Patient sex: M
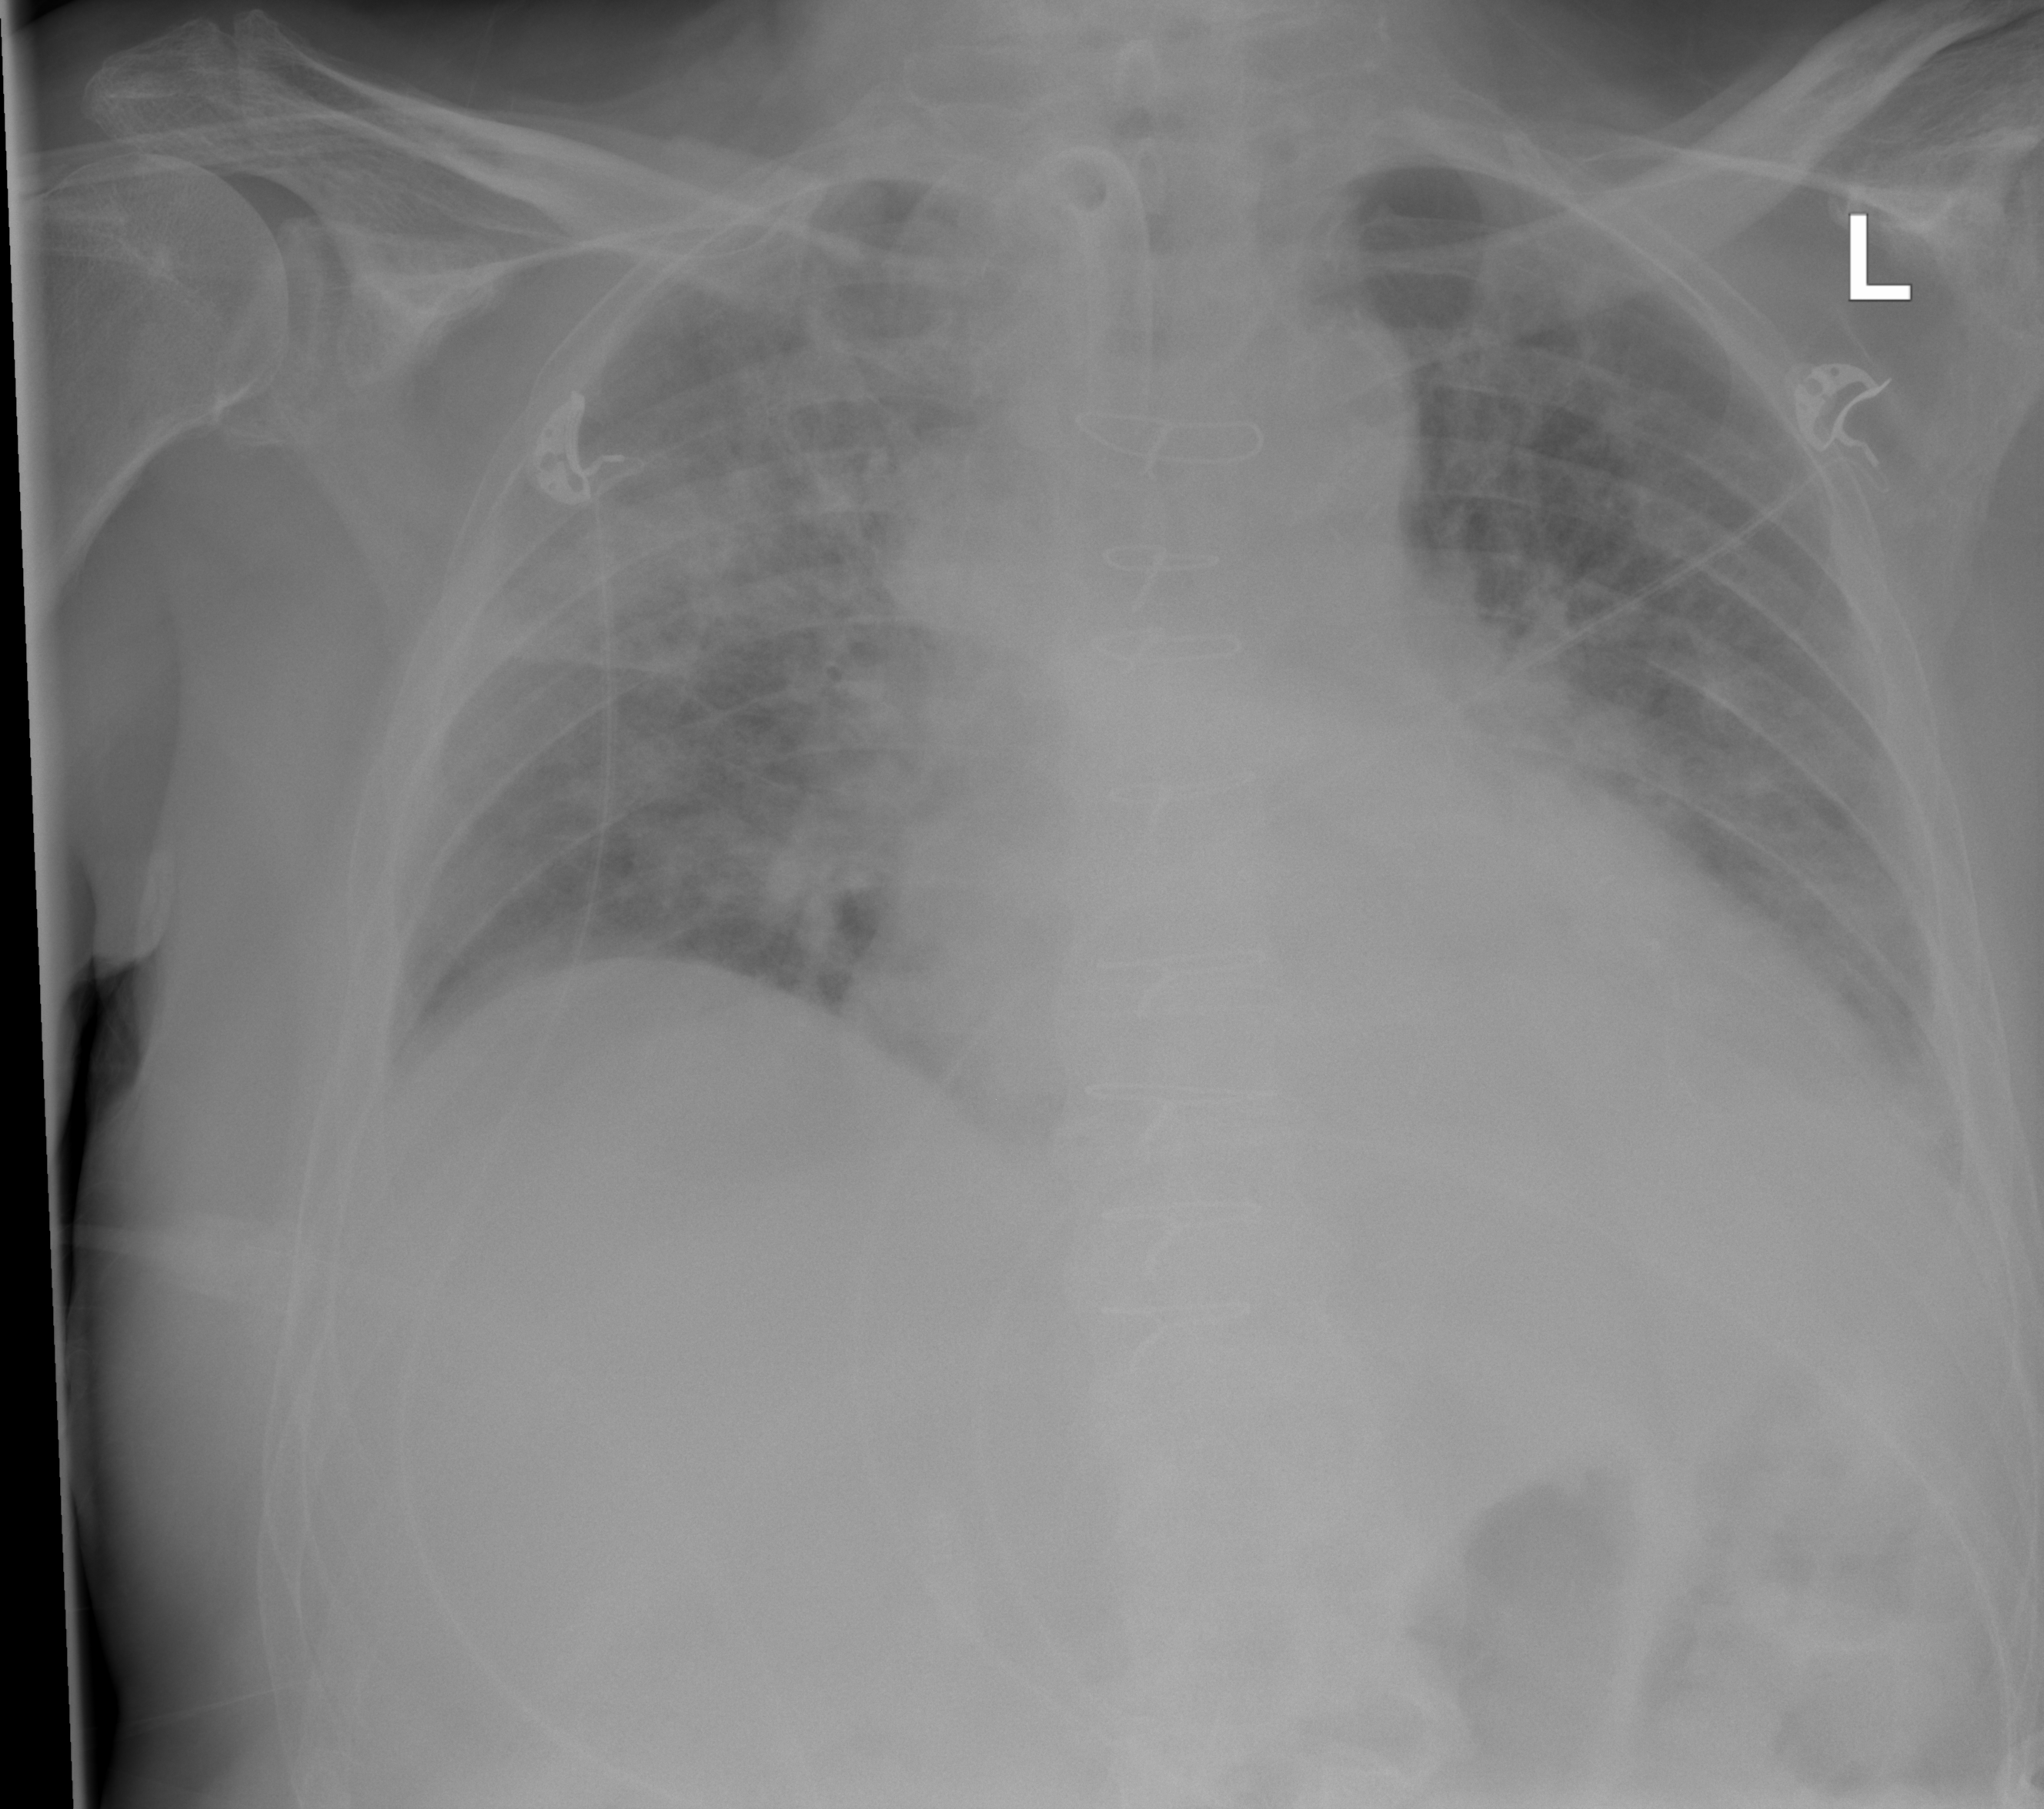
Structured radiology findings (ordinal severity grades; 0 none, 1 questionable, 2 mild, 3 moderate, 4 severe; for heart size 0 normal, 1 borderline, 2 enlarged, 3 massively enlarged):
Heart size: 2
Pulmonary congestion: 2
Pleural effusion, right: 0
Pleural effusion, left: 2
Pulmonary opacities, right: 3
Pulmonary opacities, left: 1
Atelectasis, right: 2
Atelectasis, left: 2